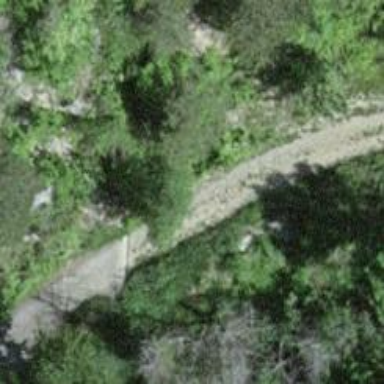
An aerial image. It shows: Unpaved track with grade 3 track type.